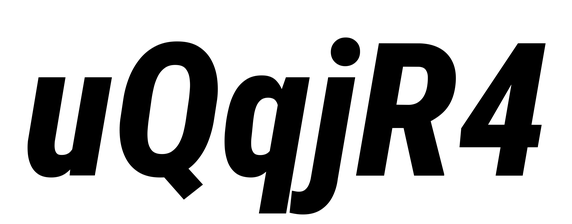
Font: Roboto-Italic_Condensed_ExtraBold_Italic